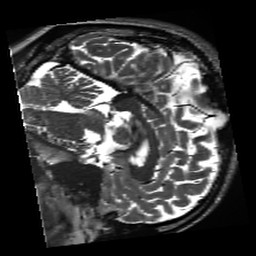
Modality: inplaneT2
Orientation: sagittal
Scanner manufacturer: siemens
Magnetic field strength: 3 T
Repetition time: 11 s
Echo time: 0.059 s